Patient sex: M
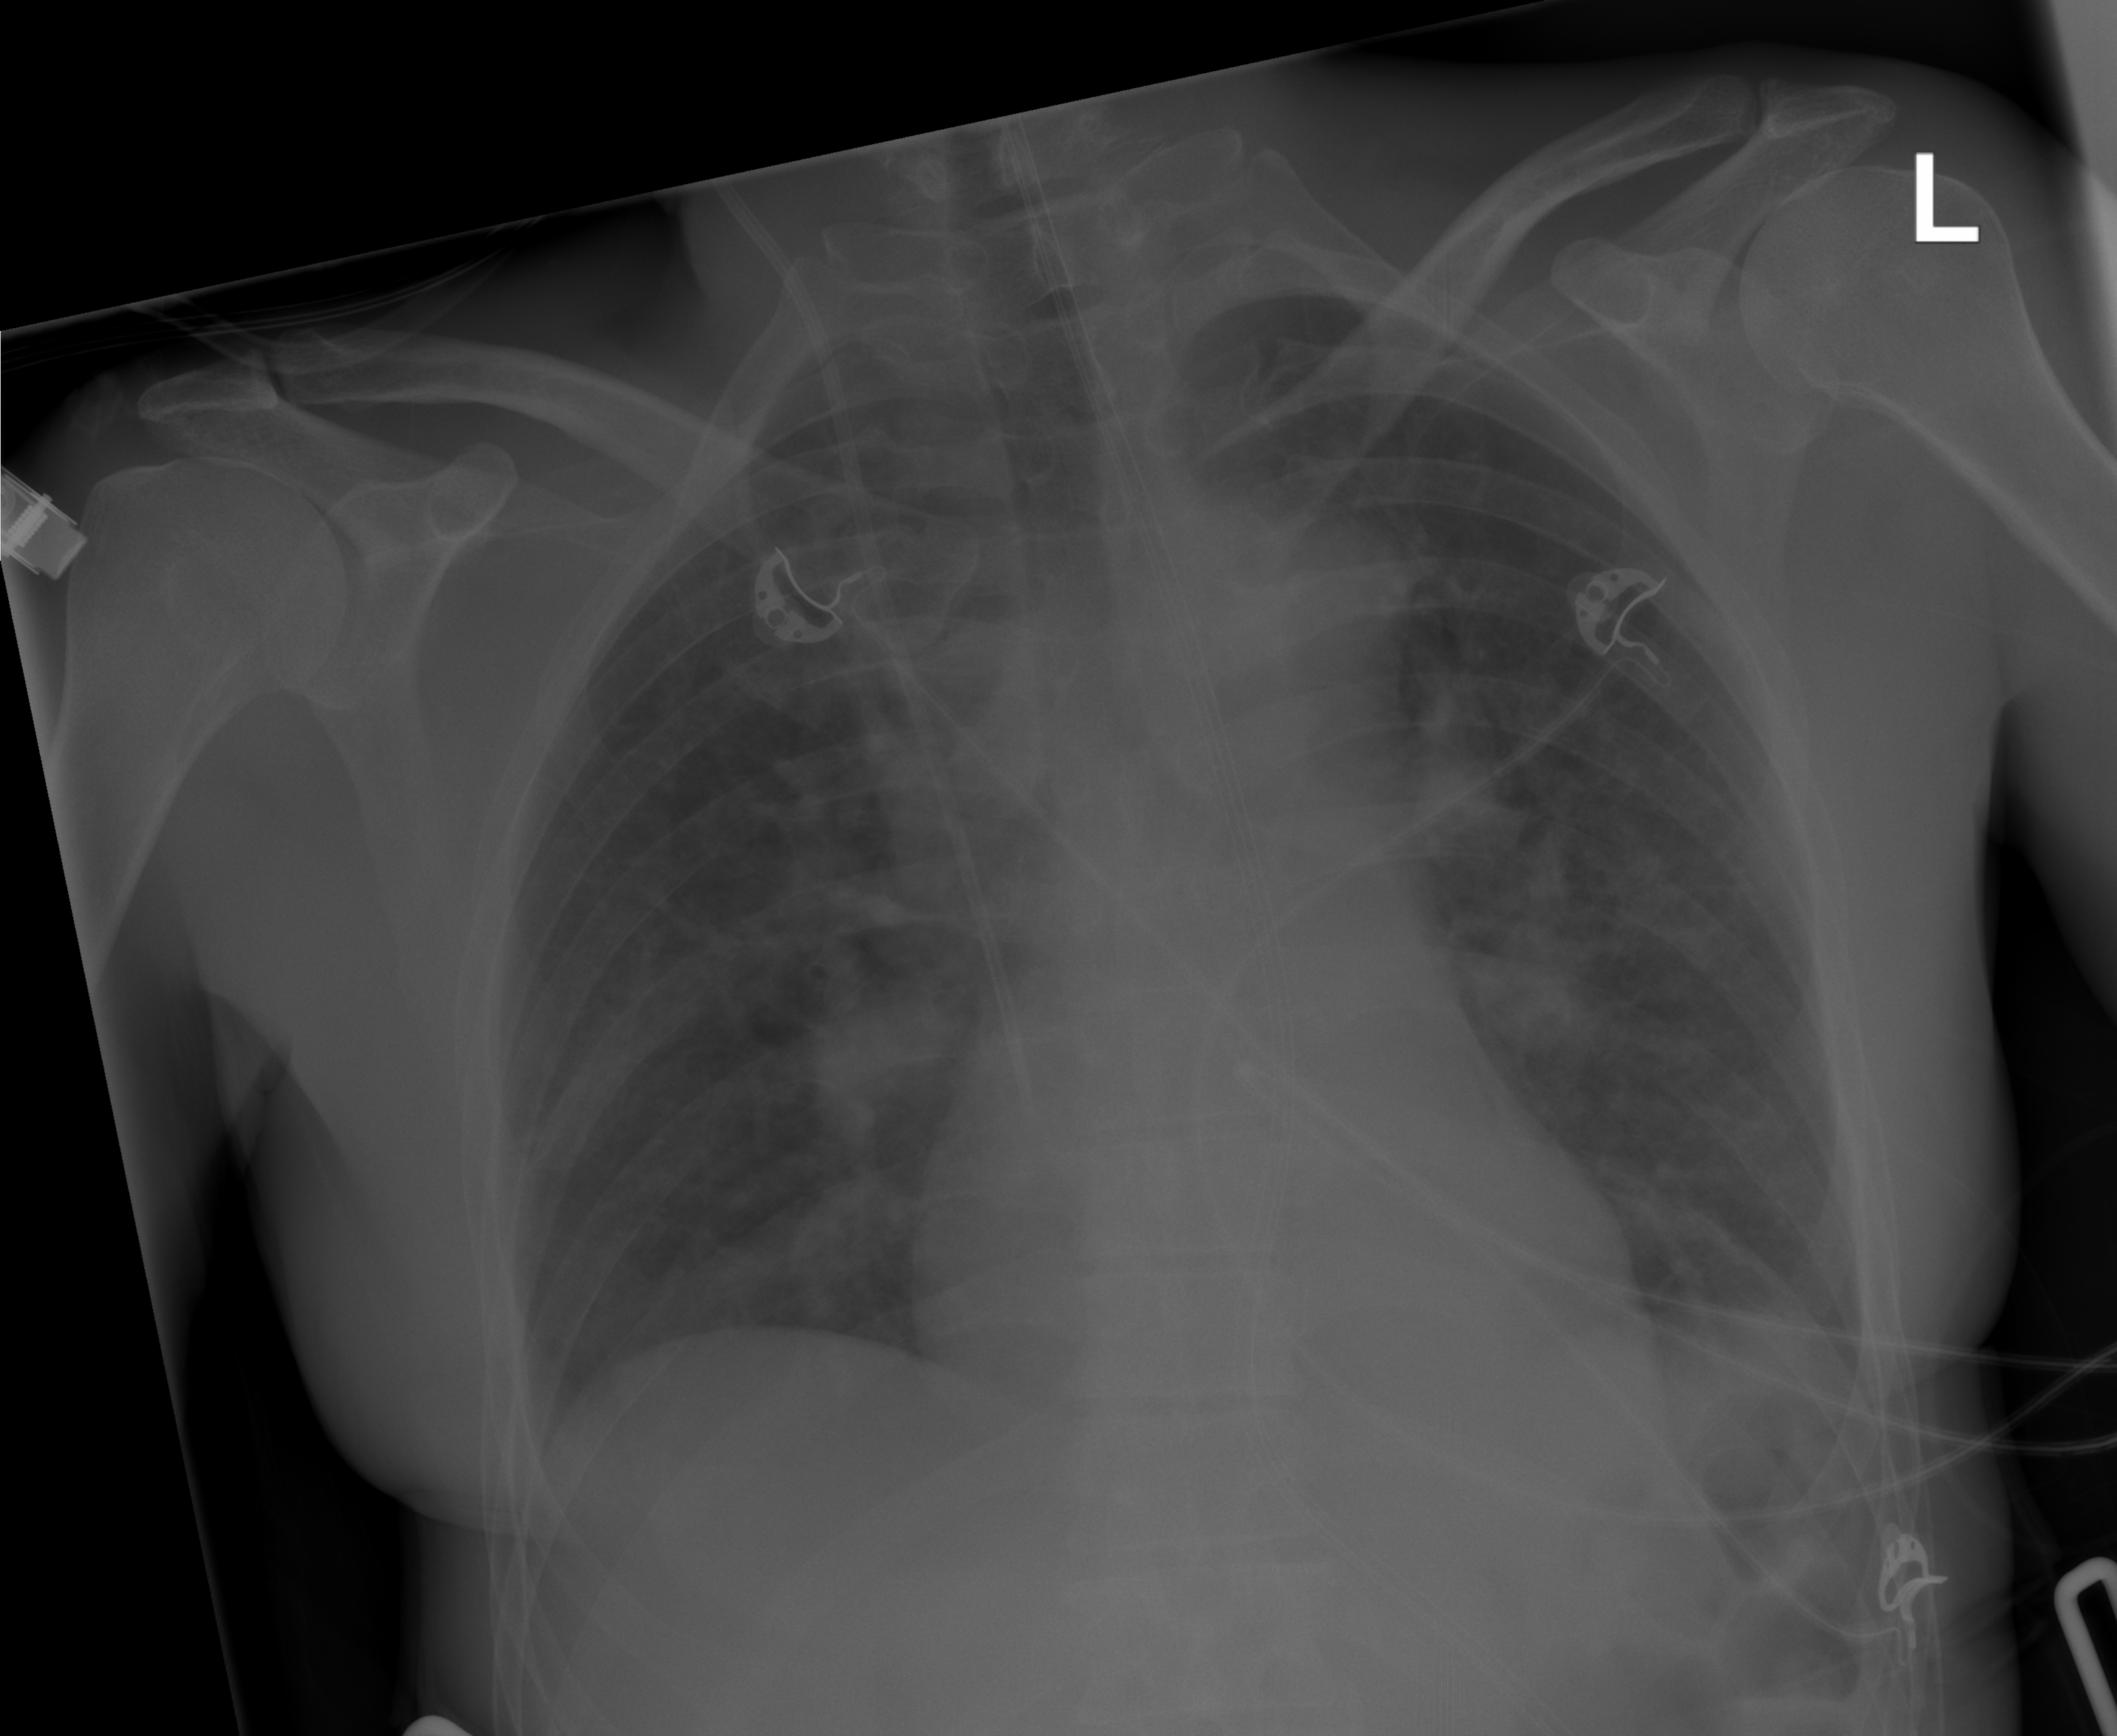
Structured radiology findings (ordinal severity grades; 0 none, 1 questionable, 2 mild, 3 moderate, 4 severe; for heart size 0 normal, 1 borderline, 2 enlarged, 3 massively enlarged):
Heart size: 0
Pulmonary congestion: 1
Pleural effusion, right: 0
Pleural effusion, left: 1
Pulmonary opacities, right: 2
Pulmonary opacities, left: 2
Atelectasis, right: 0
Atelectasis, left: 1